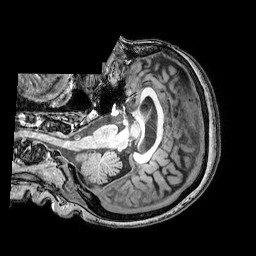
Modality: T1w
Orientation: axial
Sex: female
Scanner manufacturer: philips
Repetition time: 0.008217 s
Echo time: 0.00378 s